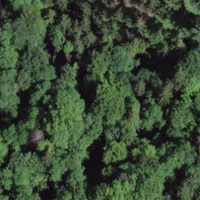
EUNIS habitat code: 44
Species observed at this site:
Lonicera acuminata